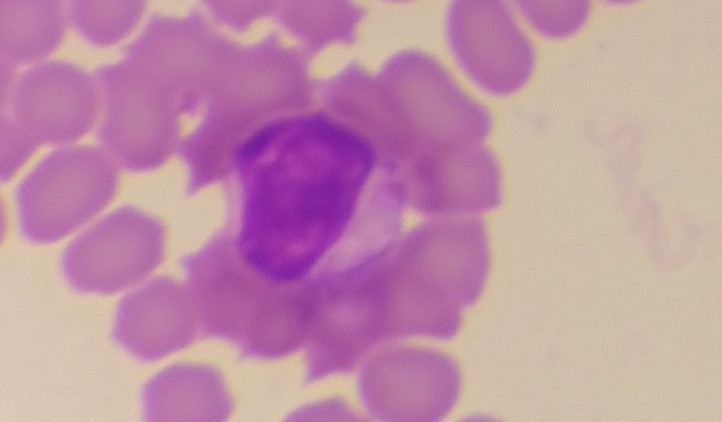
White blood cell type: Lymphocyte